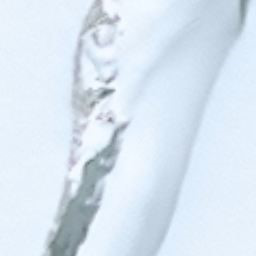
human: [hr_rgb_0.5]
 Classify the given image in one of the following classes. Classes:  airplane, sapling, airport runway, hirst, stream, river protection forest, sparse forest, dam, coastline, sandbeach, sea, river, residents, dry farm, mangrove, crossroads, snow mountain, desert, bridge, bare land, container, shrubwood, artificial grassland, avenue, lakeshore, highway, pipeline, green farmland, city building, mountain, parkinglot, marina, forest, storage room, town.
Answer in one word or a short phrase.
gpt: snow mountain